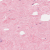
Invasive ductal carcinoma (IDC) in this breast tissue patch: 0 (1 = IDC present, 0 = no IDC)